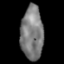
Tissue: lung
Cell type: T cells
Senescence score: 0.2347
Nuclear area (px): 1183
Mean DAPI intensity: 124.539